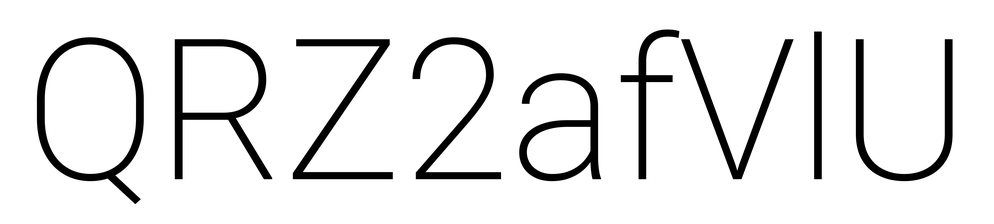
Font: Roboto_ExtraLight